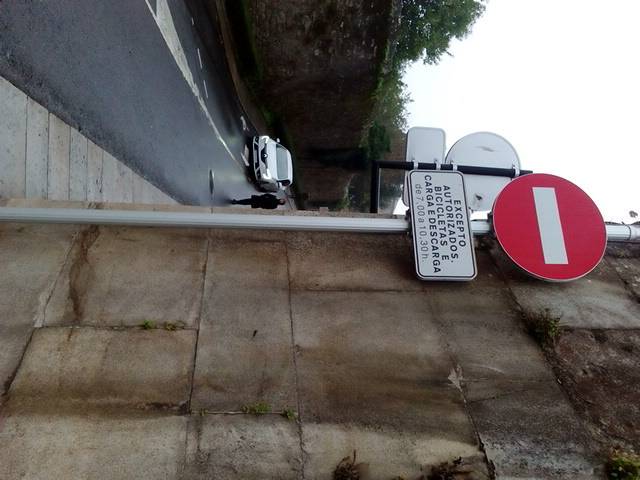
Region: Spain
Coordinates: 42.882, -8.547